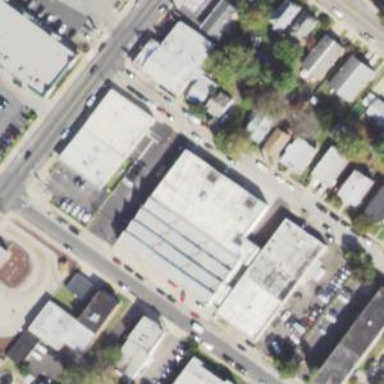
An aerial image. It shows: Fitness center building.